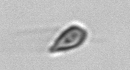
Label: Cryptophyta